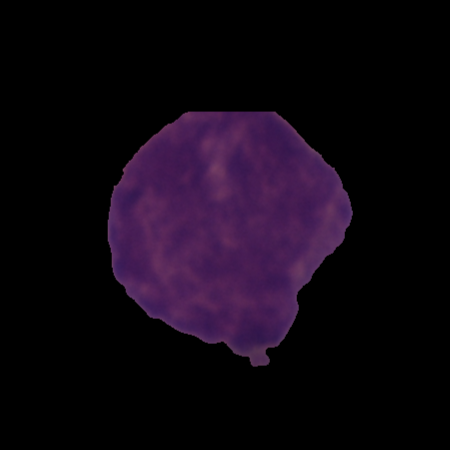
Label: cancer